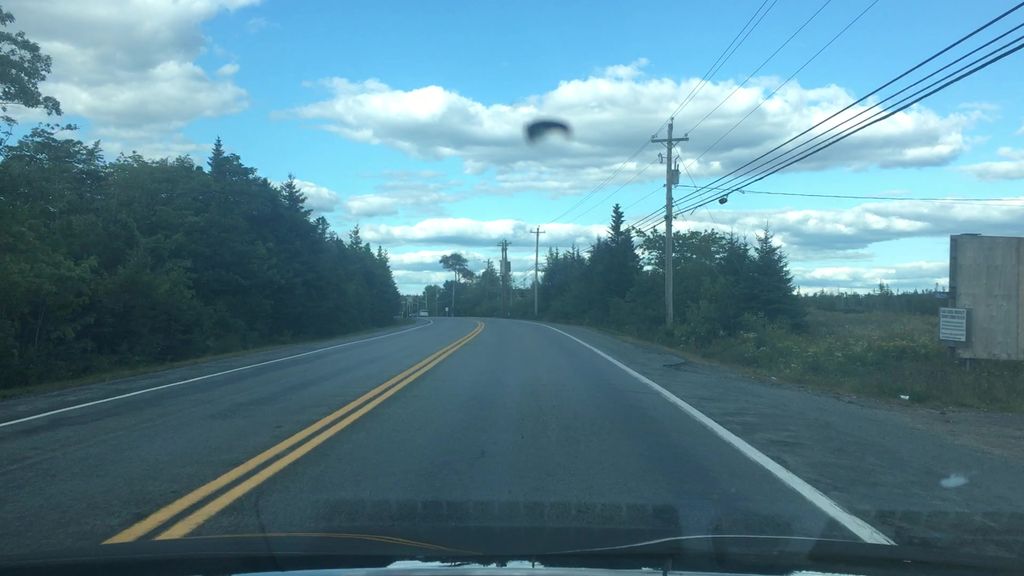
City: halifax